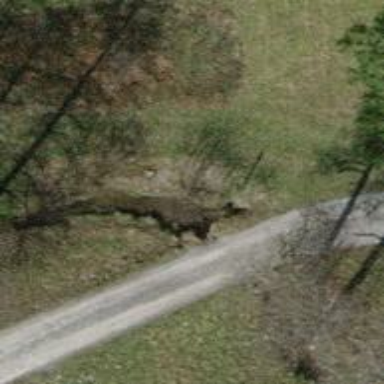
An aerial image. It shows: Culvert tunnel.